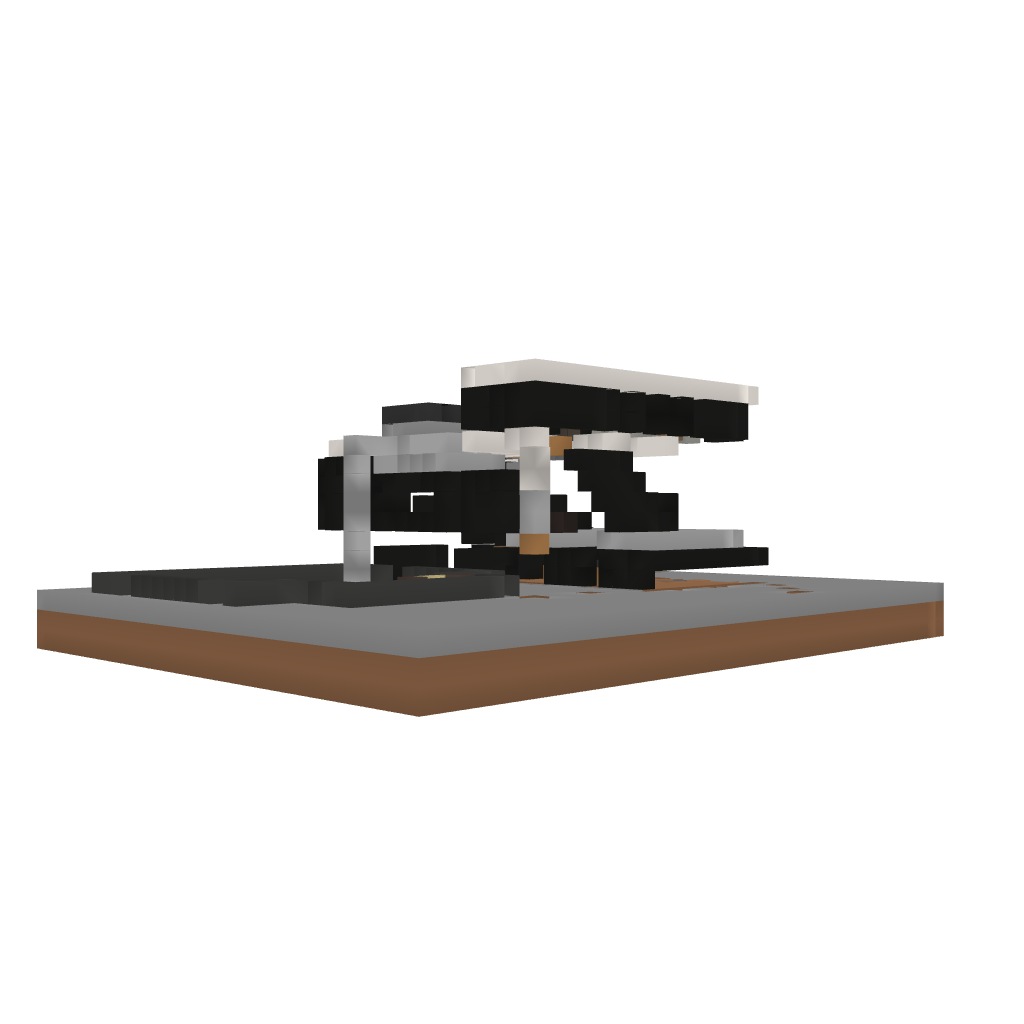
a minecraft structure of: Novum Domum